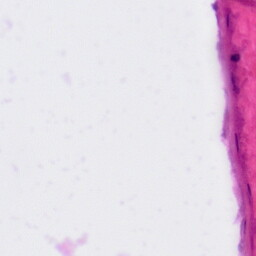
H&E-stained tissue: Tonsil